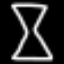
Label: hourglass